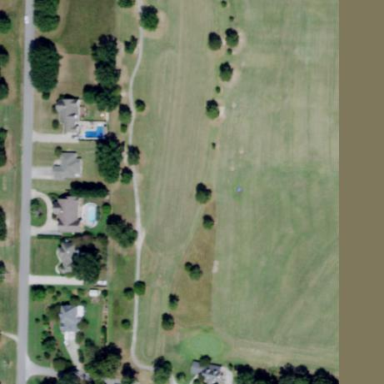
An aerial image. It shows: Grassy area designated as golf fairway.